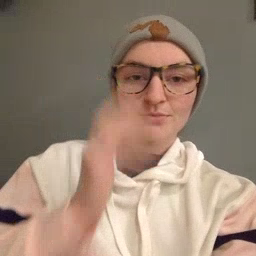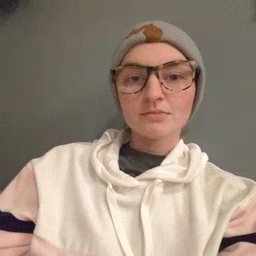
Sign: bed